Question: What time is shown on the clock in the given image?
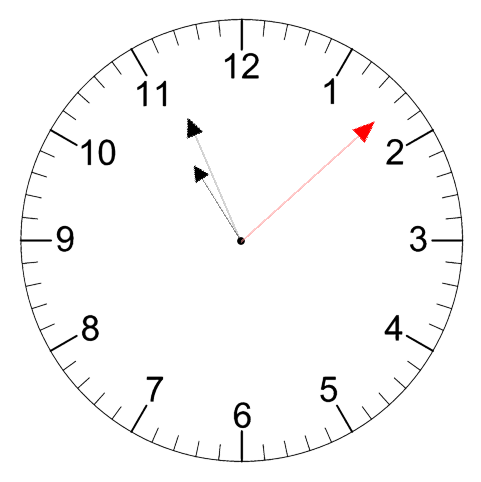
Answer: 10:56:08